Aerial crown-view tile of a tropical tree (Barro Colorado Island, Panama), acquired 20241014:
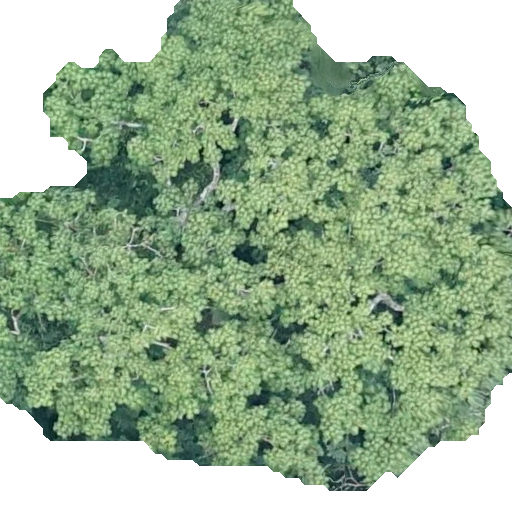
Species: Ceiba pentandra
GBIF accepted scientific name: Ceiba pentandra
Crown area: 309.346 m²